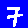
Digit: 7